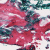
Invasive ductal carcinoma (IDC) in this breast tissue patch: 0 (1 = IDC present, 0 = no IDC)